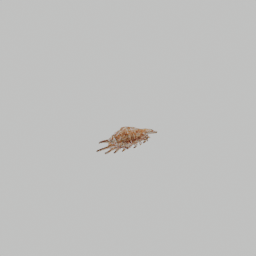
Label: animals